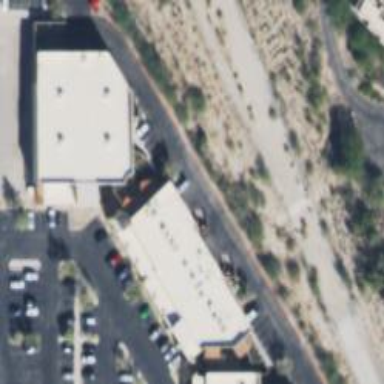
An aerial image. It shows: Retail building.